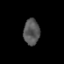
Tissue: prostate
Cell type: Epithelial cells
Senescence score: 0.2825
Nuclear area (px): 412
Mean DAPI intensity: 85.93